Interaction volume radius: 5 \u00c5
Interaction volume height: 10 \u00c5
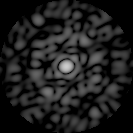
Disorder parameter: 0.8517